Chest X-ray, AP view. Patient: 43 years old, sex F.
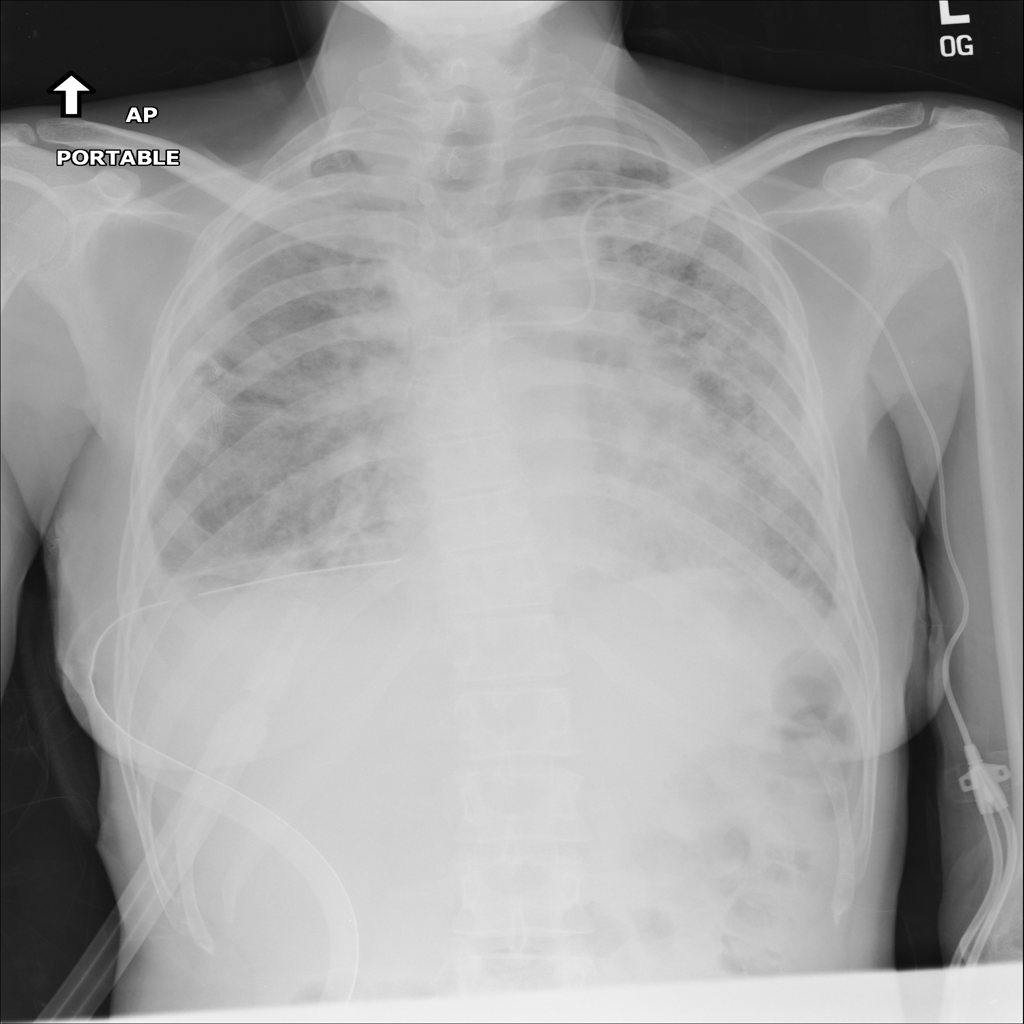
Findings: Pneumothorax